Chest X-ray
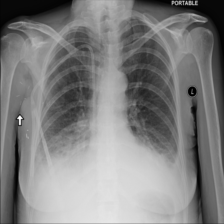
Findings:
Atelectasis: negative
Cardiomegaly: negative
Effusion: positive
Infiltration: positive
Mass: negative
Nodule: negative
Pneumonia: negative
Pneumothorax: negative
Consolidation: negative
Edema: positive
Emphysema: negative
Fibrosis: negative
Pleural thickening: negative
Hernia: negative